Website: home-depot
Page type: billing-address
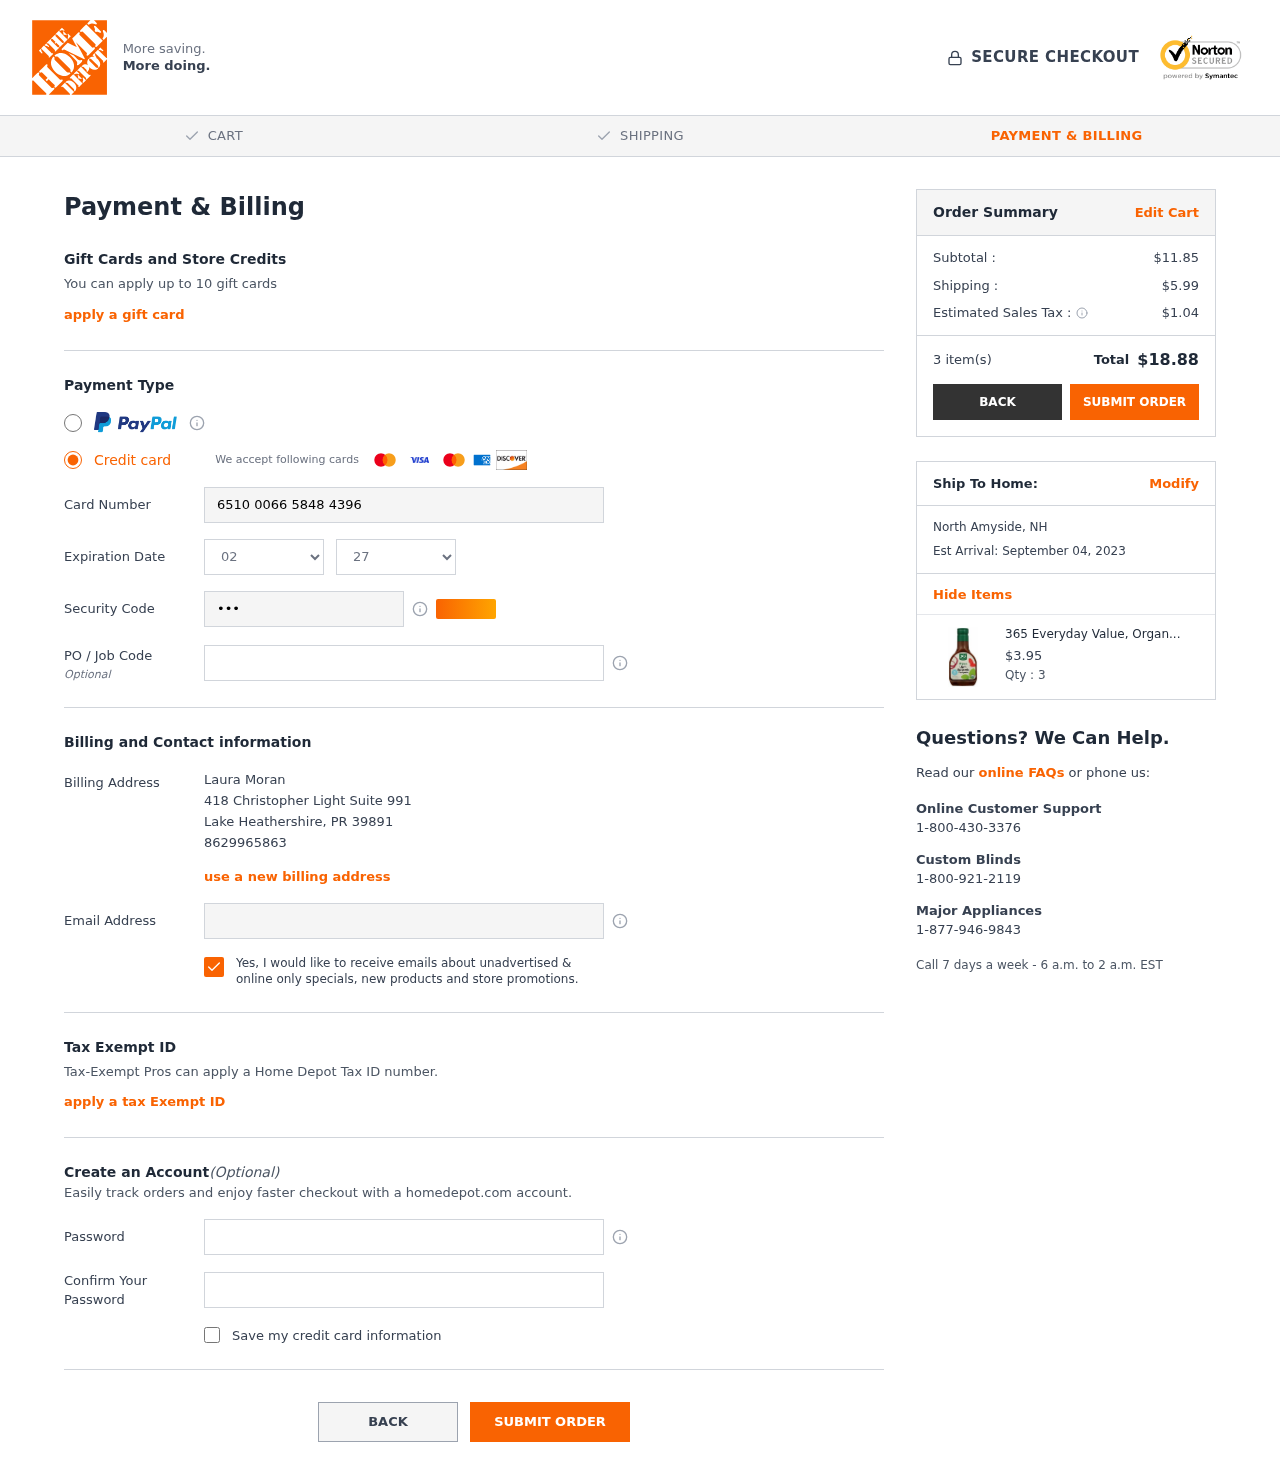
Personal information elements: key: PII_CARD_CVV
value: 300
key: PII_CARD_EXPIRY_MONTH
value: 02
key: PII_CARD_EXPIRY_YEAR
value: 27
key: PII_CARD_NUMBER
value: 6510 0066 5848 4396
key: PII_CITY
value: Lake Heathershire
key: PII_CITY2
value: North Amyside
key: PII_EMAIL
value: lauramoran@gmail.com
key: PII_FULLNAME
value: Laura Moran
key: PII_PHONE
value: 8629965863
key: PII_POSTCODE
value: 39891
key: PII_STATE_ABBR
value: PR
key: PII_STATE_ABBR2
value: NH
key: PII_STREET
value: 418 Christopher Light Suite 991
Product elements: key: PRODUCT1_NAME
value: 365 Everyday Value, Organic Light Balsamic Vinaigrette, 16 fl oz
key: PRODUCT1_PRICE
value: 3.95
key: PRODUCT1_QUANTITY
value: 3
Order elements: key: ORDER_SUBTOTAL
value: $11.85
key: ORDER_SHIPPING_COST
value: $5.99
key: ORDER_TAX
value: $1.04
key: ORDER_NUM_ITEMS
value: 3 item(s)
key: ORDER_TOTAL
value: $18.88
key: ORDER_DELIVERY_DATE
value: Est Arrival: September 04, 2023